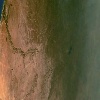
Label: land